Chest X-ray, PA view. Patient: 49 years old, sex M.
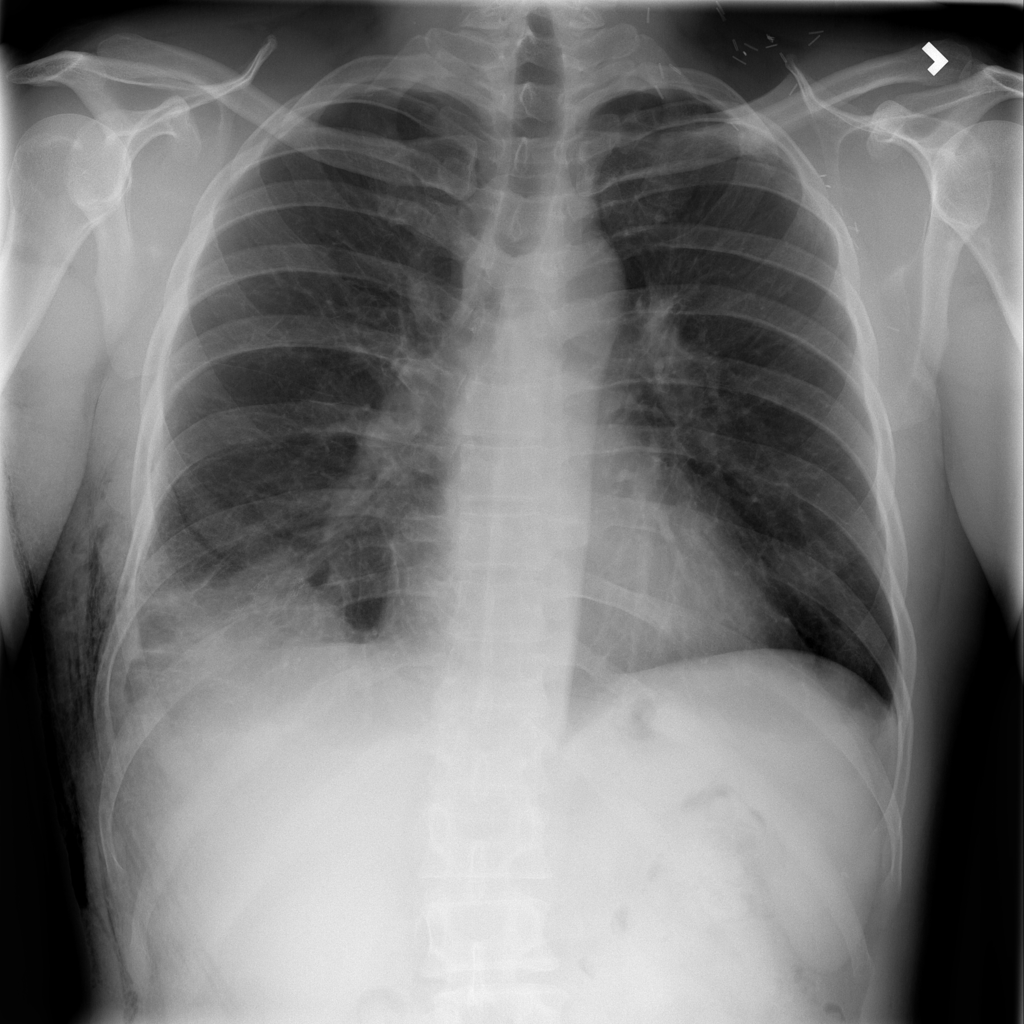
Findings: Emphysema, Infiltration